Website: apple
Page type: order-returns
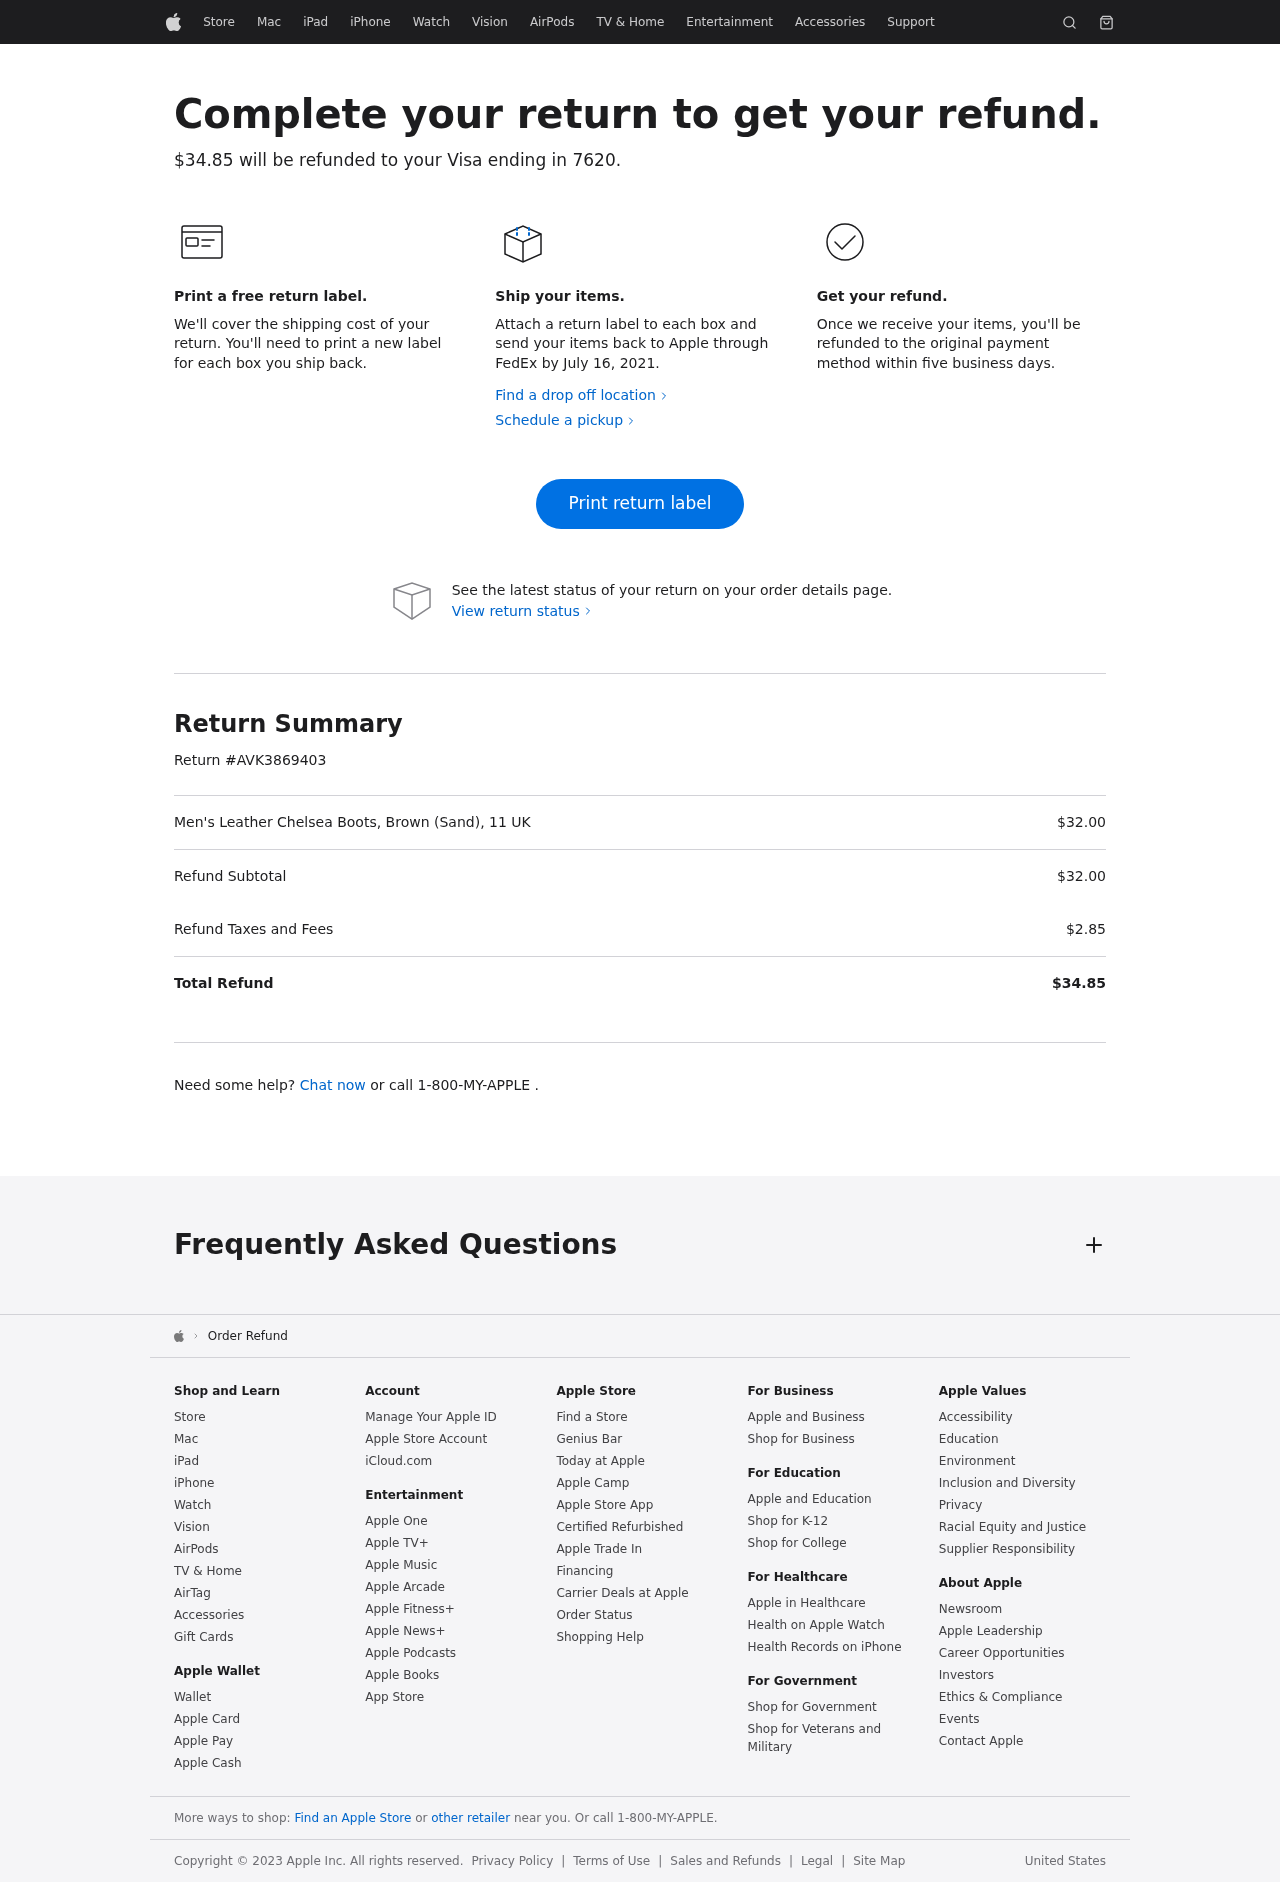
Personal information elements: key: PII_CARD_LAST4
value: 7620
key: PII_CARD_TYPE
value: Visa
Product elements: key: PRODUCT1_NAME
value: Men's Leather Chelsea Boots, Brown (Sand), 11 UK
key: PRODUCT1_PRICE
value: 32
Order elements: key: ORDER_TOTAL
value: $34.85
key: ORDER_RETURN_BY_DATE
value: July 16, 2021
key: ORDER_RETURN_ID
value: AVK3869403
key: ORDER_SUBTOTAL
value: $32.00
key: ORDER_TAX
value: $2.85